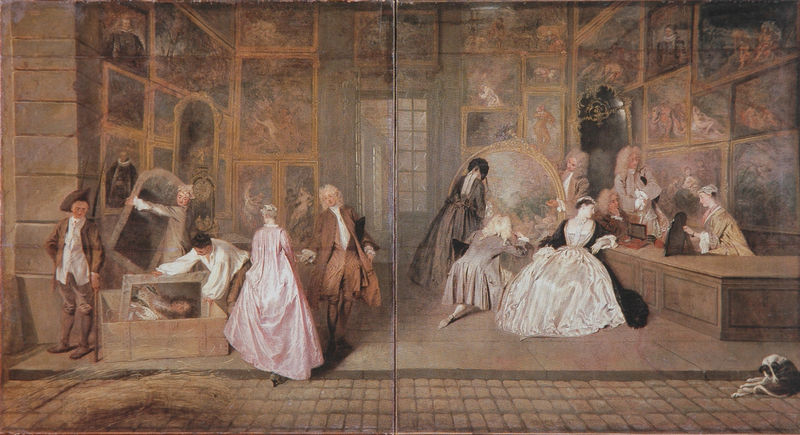
Titel: Das Ladenschild des Kunsthändlers Gersaint
Künstler: Antoine Watteau
Standort: Berlin
Institution: Schloß Charlottenburg
Schlagwörter: dunkel, gemälde, gruppe, körper, mann, schatten, weiß, frauen, grün, menschen, braun, damen, fenster, frau, frisur, frisuren, glas, grau, haar, hell, holz, hut, hüte, kleid, kleider, licht, männer, raum, reden, schwarz, strasse, stroh, säule, tür, unterhalten, zimmer, blick, dame, hund, rot, schal, tier, tuch, gesellschaft, haube, menge, alt, jacke, kappe, kappen, mütze, mützen, tresen, wand, barock, falten, halten, mensch, rahmen, sockel, spitze, stein, steine, tragen, bild, blicken, goldrahmen, innenraum, möbel, porträt, spiegel, öl, boden, gold, haare, mantel, tücher, händler, personen, spitzen, bühne, person, locke, locken, renaissance, rokoko, seide, stock, affe, perücke, bilder, bilderrahmen, geschäft, pflaster, heu, farben, farbe, monochrom, laden, besucher, ölgemälde, hat, men, oil, palace, people, white, women, black, dress, dresses, hair, interior, old, painting, portrait, room, salon, seated, sitting, wall, woman, wandgemälde, dressing, gown, mirror, picture, pictures, pink, brown, durchgang, floor, stufe, faltenwurf, plinthe, rüsche, rüschen, stola, tor, galerie, halle, wände, eingang, hängen, theke, verkauf, verkäufer, gehsteig, sprossen, geld, fliesen, gehweg, bürgertum, kauf, kiste, dreispitz, stiefel, fliese, hauben, tasche, kunst, kasse, betrachten, man, stone, background, orange, street, auktion, child, suit, kaufen, kunden, museum, basis, bildergalerie, mint, taschen, diptichon, hängung, kunsthändler, perücken, schatzkammer, verkaufen, louvre, color, coat, dog, hats, dyptichon, knick, curls, desk, paintings, reifrock, käufer, door, frames, portraits, satin, fesnter, gallerie, gel, riss, human, party, royal, schals, clothes, walls, brick, ceiling, art, gallery, gutachten, pants, shoe, shoes, studio, box, animal, cane, früh, begutachtung, paint, hündin, humans, rich, hanging, guckkasten, stick, shirt, dance, standing, ausstallung, feine gesellschaft, hogarth, inhaber, kunstmarkt, sprosse, boxes, bar, images, faded, straw, tiles, verpacken, image, wig, tile, hound, kneel, wealthy, wigs, shop, shorts, framed, buying, the salon, 19th century, storage, vintage, cobble, high class, display, nobles, slacks, purchase, potraits, gallary, packing, cobbled, cobbletones, packing cases, danc, silks, purchasing